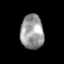
Tissue: lung
Cell type: Epithelial cells
Senescence score: 0.1895
Nuclear area (px): 779
Mean DAPI intensity: 153.456